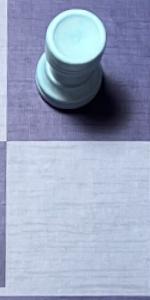
Label: Empty